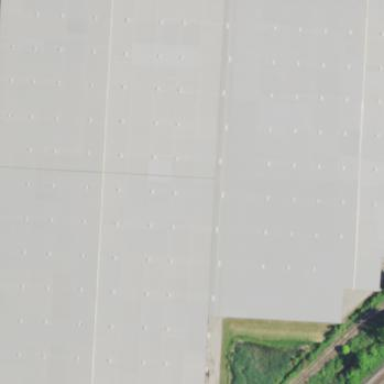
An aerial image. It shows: Parking lot under roof.